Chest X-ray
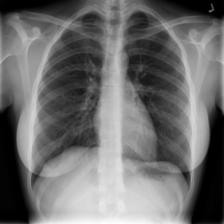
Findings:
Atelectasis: negative
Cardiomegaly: negative
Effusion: negative
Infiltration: negative
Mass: negative
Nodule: negative
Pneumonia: negative
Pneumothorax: negative
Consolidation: negative
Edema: negative
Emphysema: negative
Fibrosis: negative
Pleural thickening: negative
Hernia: negative